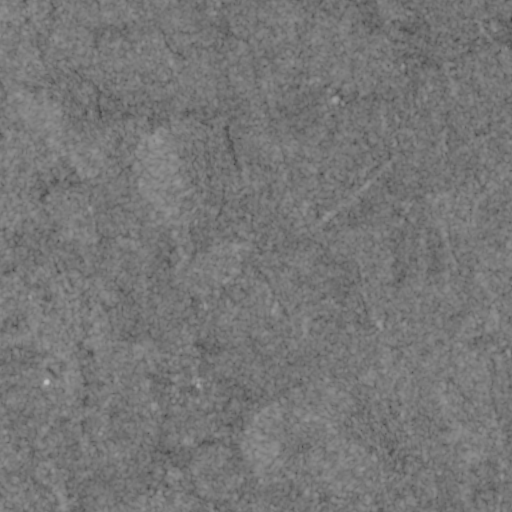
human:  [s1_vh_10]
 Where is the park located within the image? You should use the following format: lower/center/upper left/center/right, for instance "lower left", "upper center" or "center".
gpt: The park is located in the lower center of the image.
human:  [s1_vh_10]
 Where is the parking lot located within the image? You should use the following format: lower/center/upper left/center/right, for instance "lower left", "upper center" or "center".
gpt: The parking lot is located in the upper right of the image.
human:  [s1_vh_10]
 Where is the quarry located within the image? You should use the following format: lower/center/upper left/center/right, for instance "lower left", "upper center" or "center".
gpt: There is no quarry in the image.

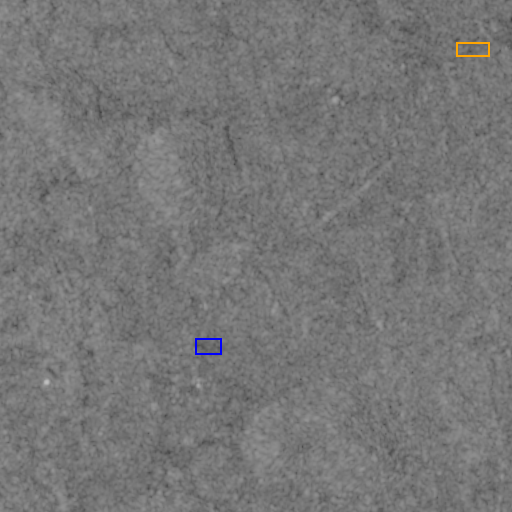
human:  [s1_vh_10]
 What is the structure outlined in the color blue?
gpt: The structure outlined in blue is a park.
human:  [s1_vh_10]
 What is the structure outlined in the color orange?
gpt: The structure outlined in orange is a parking lot.
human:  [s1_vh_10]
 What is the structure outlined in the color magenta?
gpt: There is no magenta outline.